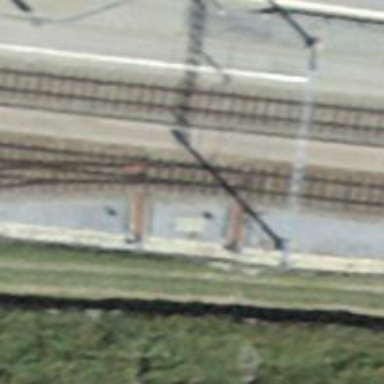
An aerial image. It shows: Railway switch.